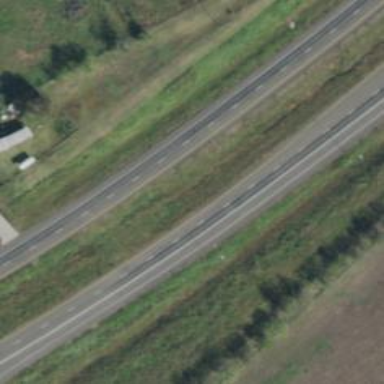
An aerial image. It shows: This image shows trunk highway that functions as expressway.